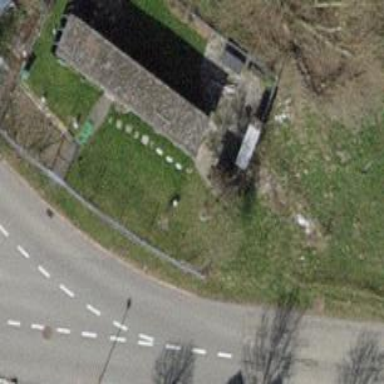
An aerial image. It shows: Shed.